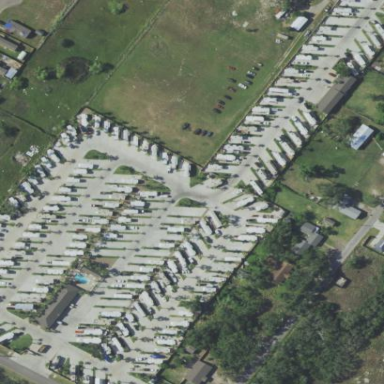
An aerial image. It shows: Caravan site with mobile homes. It includes sanitary dump station.